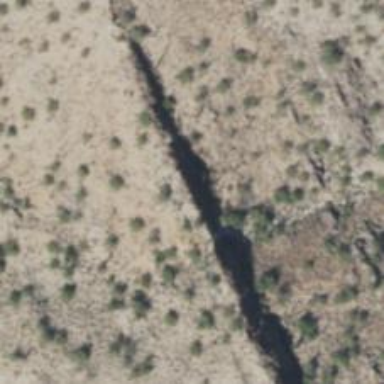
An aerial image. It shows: Natural cliff.